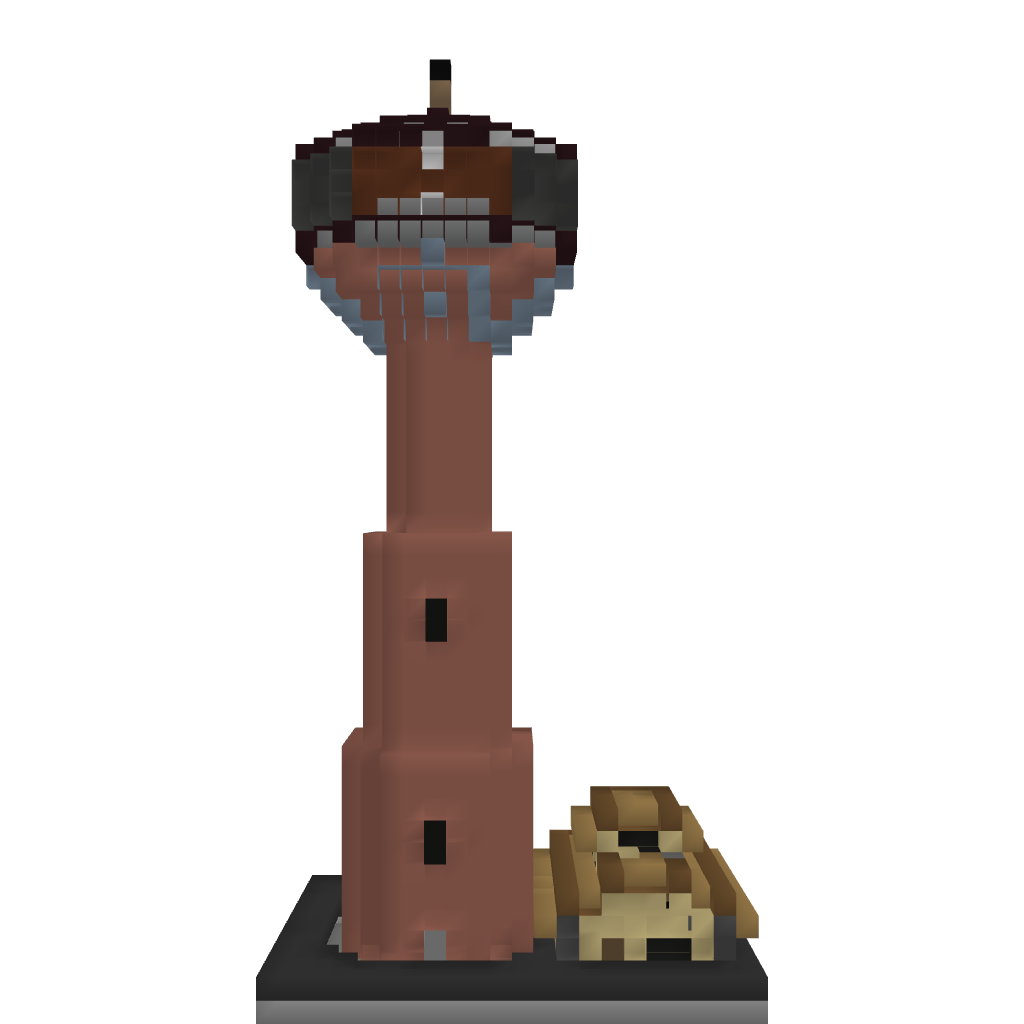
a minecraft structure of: Lighthouse With Keeper's Home